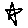
Label: star